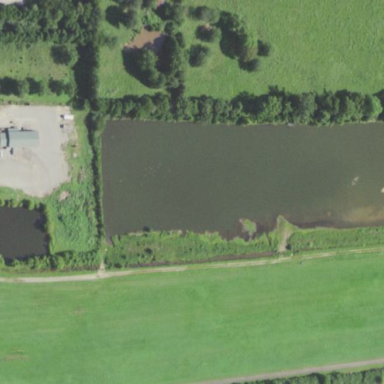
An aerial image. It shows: Peaceful pond surrounded by nature.